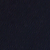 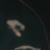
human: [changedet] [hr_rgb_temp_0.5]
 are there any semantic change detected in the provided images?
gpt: A small island was realized in the sea.